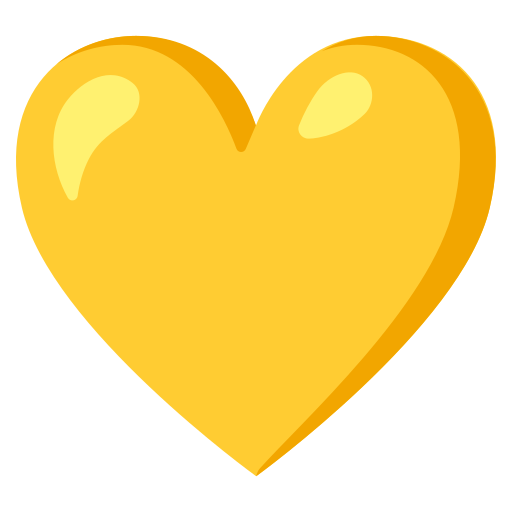
Emoji: 💛